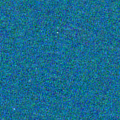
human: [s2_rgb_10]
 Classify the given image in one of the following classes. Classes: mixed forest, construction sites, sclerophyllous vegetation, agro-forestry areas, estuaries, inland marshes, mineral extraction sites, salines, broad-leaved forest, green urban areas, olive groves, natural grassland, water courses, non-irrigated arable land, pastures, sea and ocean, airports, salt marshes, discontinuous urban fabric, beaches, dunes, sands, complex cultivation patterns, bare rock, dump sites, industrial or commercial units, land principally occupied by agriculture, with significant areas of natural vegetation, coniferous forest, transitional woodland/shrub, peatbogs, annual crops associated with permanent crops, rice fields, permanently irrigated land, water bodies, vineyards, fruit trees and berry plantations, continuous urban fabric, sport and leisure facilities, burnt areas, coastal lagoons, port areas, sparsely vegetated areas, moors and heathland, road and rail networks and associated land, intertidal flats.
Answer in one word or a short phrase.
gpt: sea and ocean